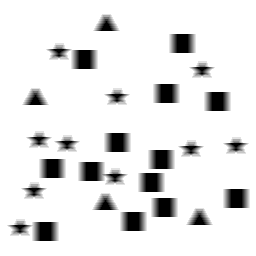
Squares: 13
Triangles: 4
Stars: 10
Total shapes: 27